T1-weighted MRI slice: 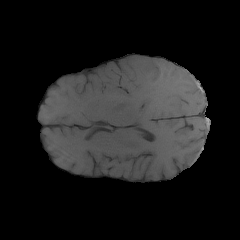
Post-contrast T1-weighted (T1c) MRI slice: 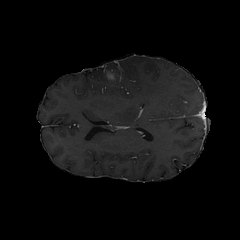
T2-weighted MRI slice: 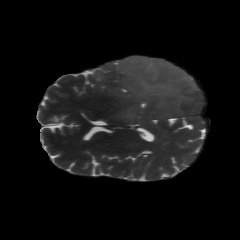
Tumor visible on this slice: yes